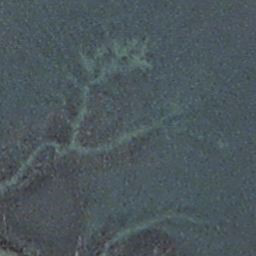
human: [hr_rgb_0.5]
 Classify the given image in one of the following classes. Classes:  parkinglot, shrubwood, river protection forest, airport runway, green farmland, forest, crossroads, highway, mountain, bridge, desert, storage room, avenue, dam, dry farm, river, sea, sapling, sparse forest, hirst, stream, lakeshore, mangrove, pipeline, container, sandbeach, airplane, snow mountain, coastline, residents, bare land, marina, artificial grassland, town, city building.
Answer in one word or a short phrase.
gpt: stream